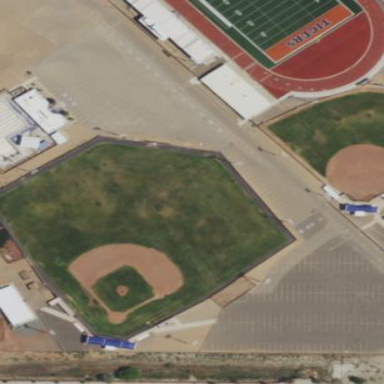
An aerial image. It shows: Baseball pitch for leisure land activities.